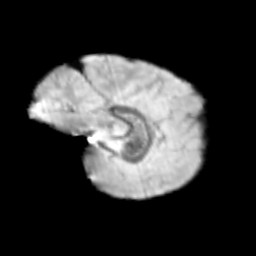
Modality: T2w
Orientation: sagittal
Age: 9
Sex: female
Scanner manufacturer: siemens
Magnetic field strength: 3 T
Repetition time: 3.8 s
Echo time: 0.07 s